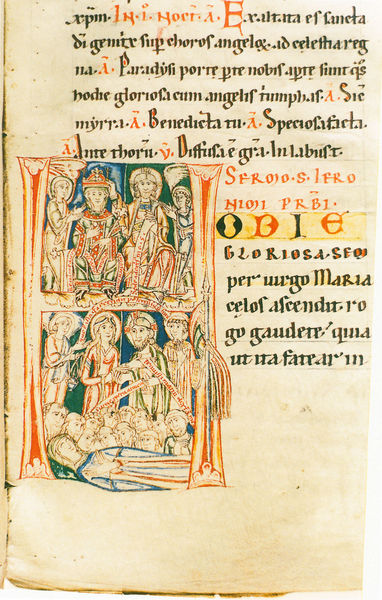
Titel: Admonter Matutinale / Nonnenbrevier
Institution: Admont, Stiftsbibliothek
Schlagwörter: blau, gott, mann, fenster, frau, rot, mensch, tod, tot, vorhang, haare, krone, kinder, engel, schrift, farbe, könig, buch, seite, text, initiale, tinte, christus, jesus, krönung, heilige, heilig, maria, handschrift, latein, buchmalerei, matrikel